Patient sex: M
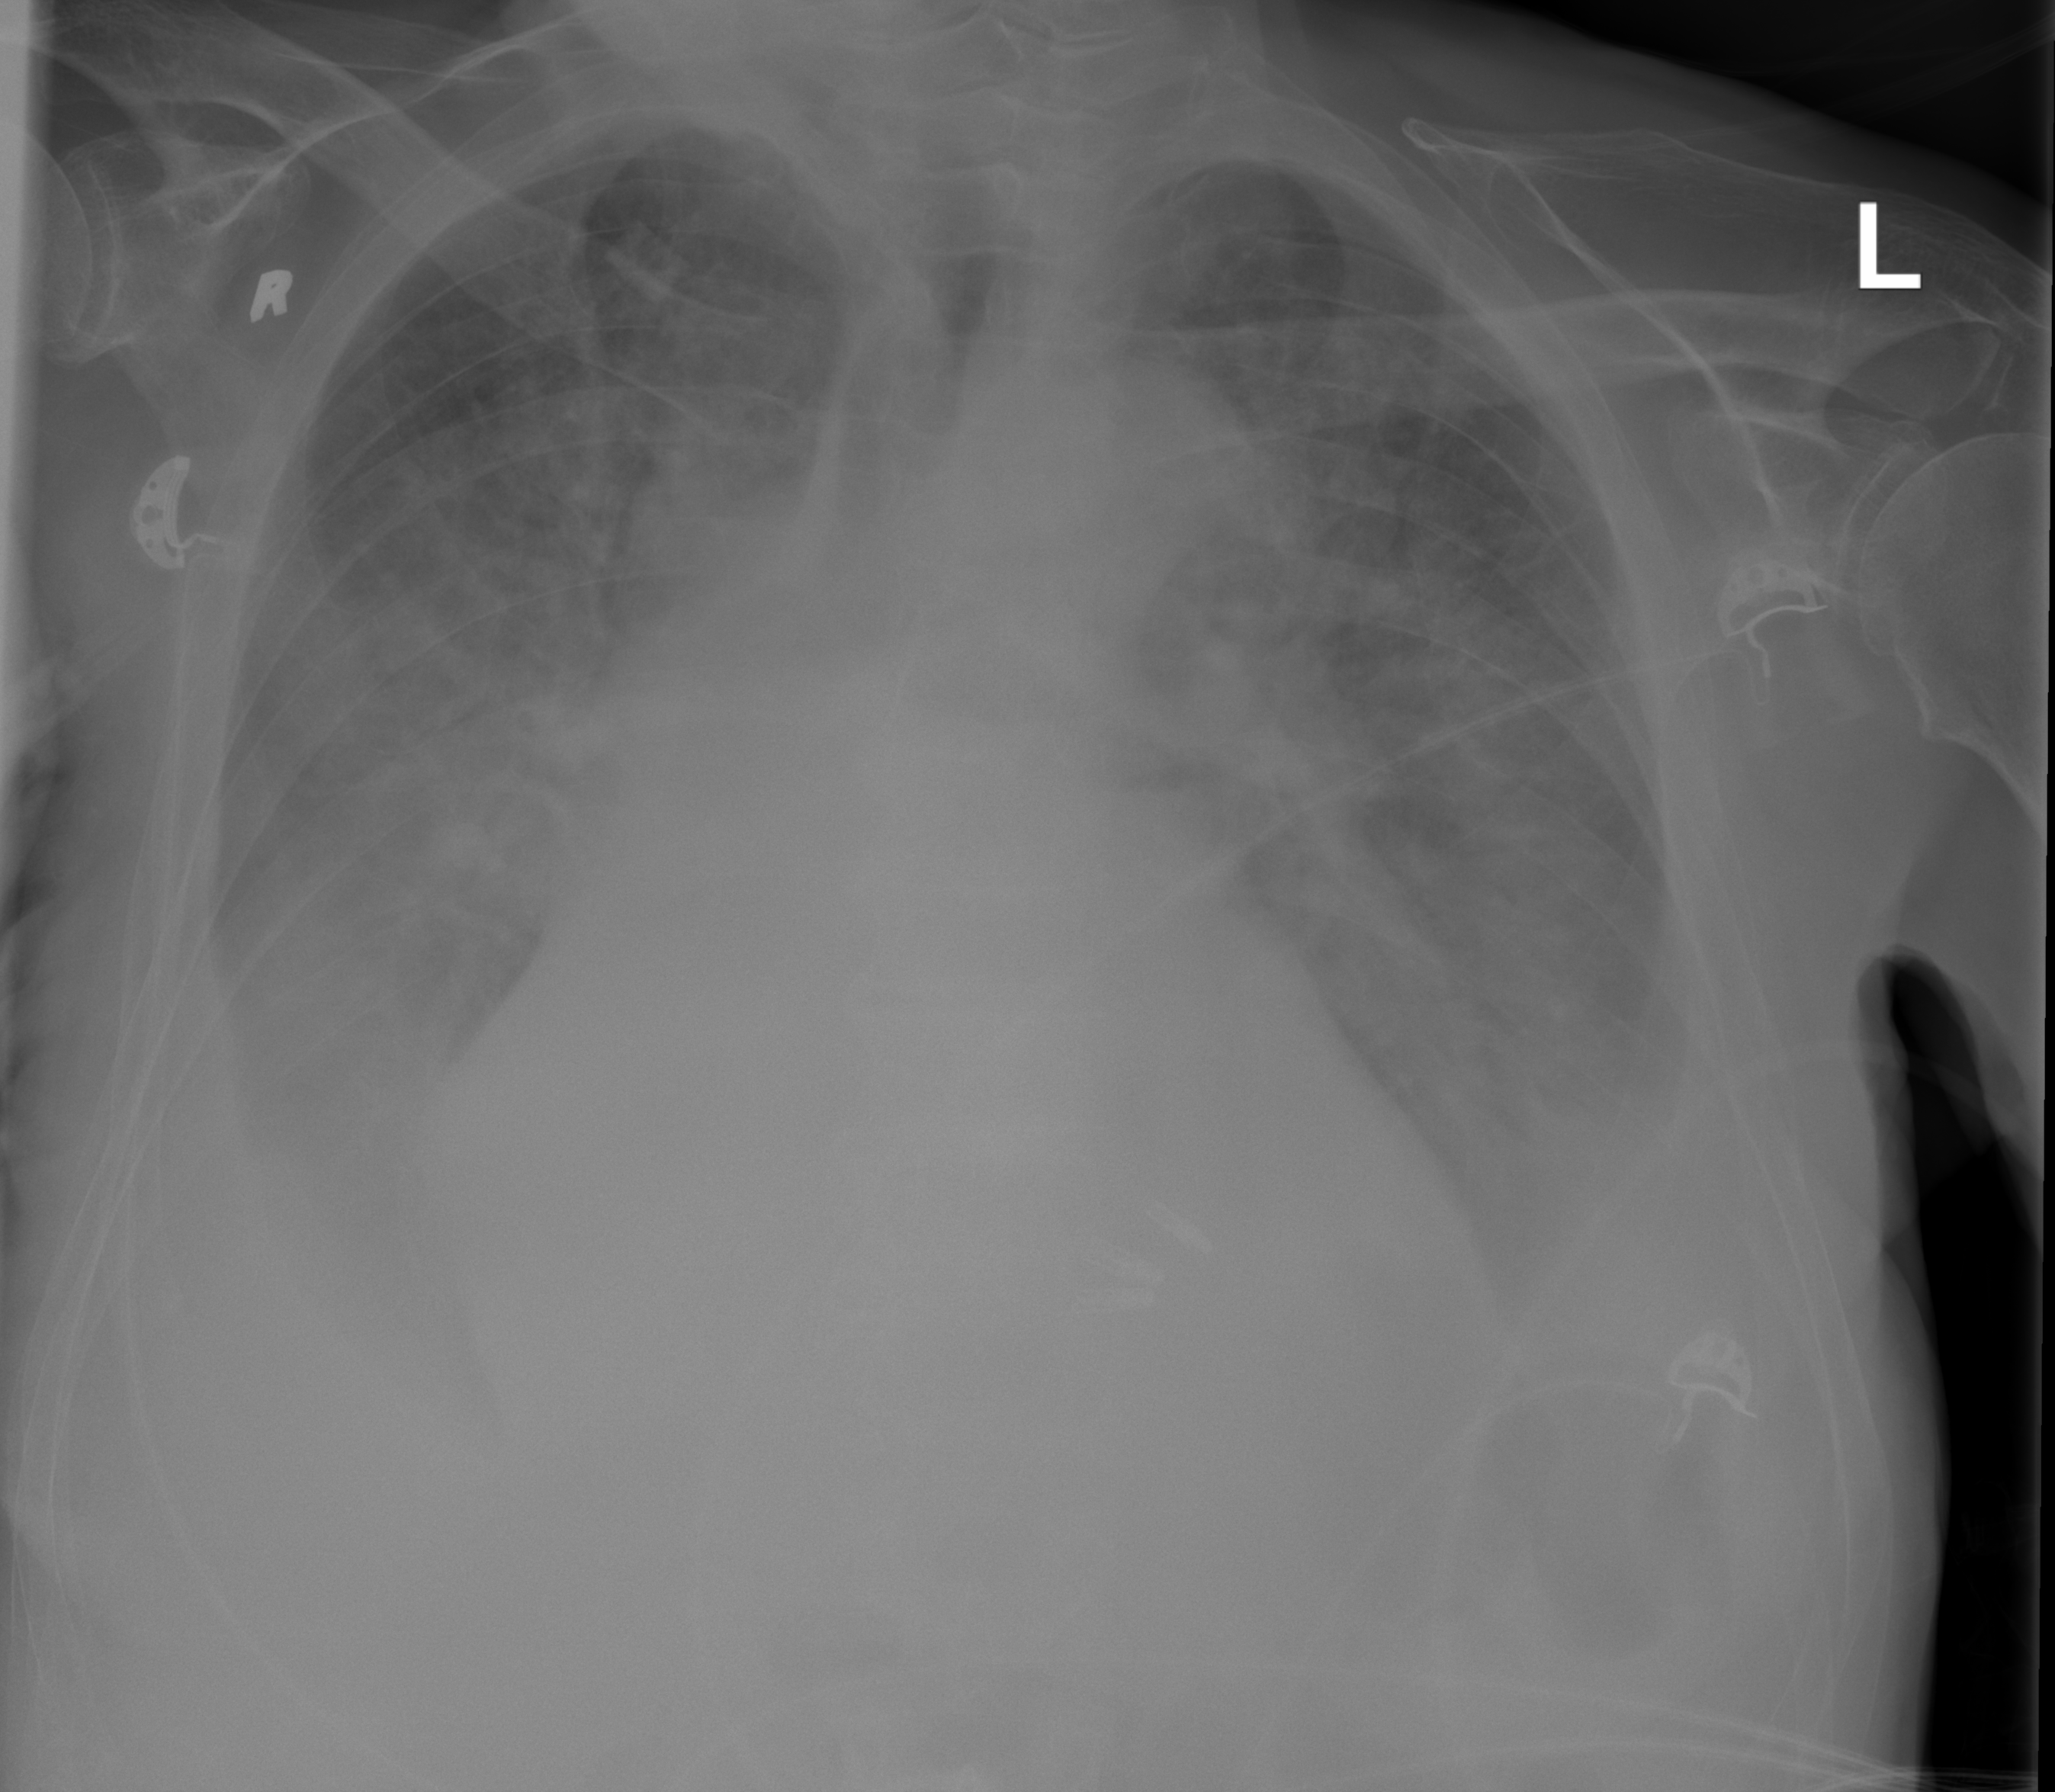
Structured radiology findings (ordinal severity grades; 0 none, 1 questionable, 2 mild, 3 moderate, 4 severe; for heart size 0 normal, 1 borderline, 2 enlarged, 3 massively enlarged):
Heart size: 3
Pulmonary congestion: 3
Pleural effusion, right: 3
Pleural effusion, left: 3
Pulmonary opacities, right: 2
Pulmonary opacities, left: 2
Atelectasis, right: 2
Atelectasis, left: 2